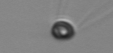
Label: Chaetoceros